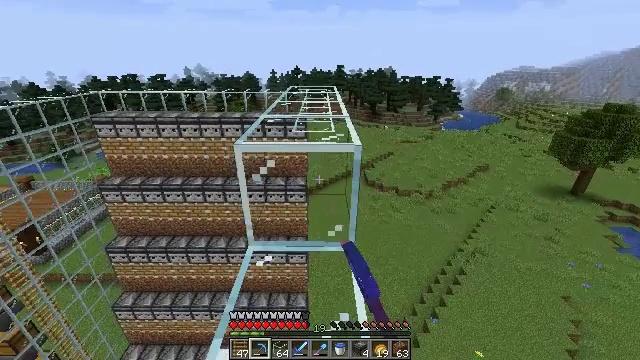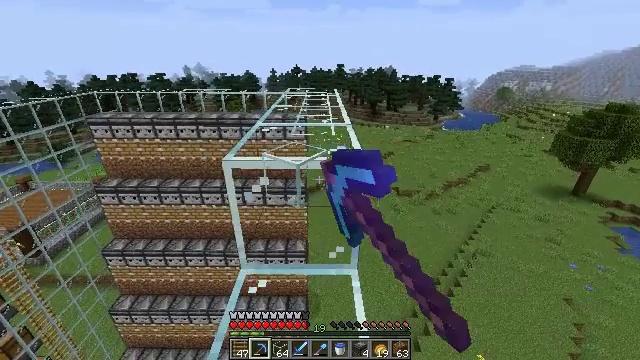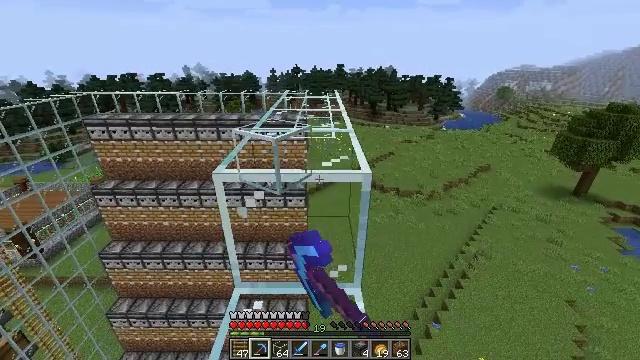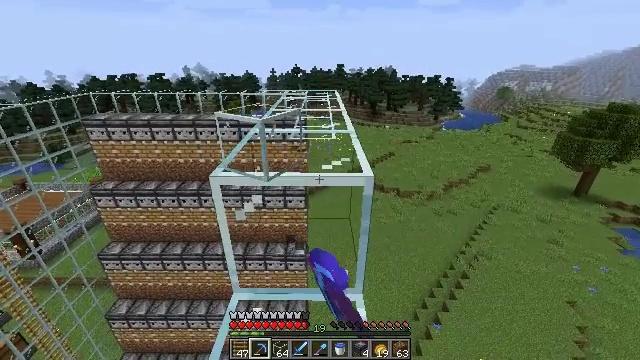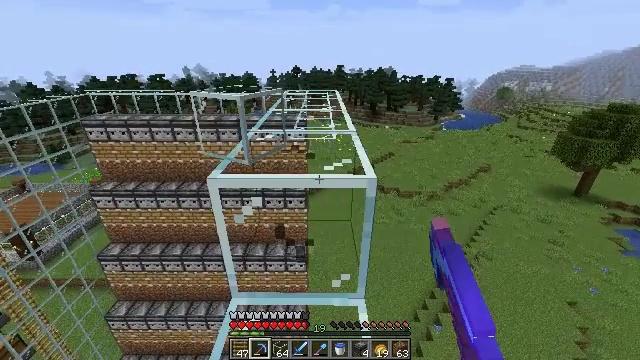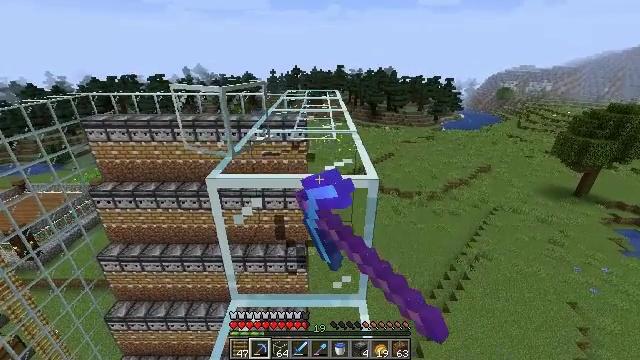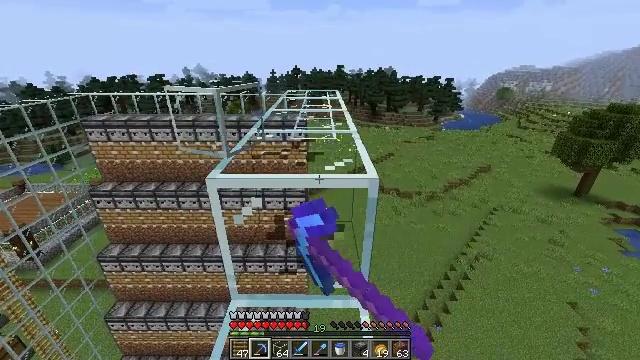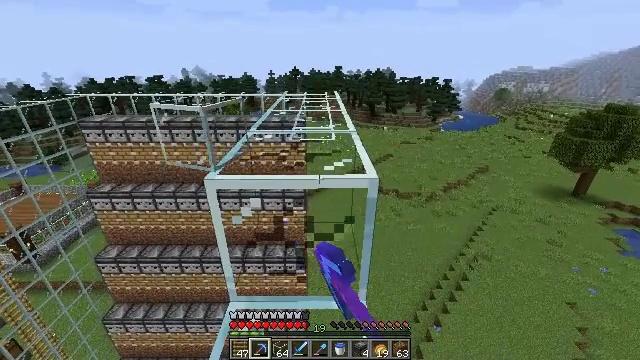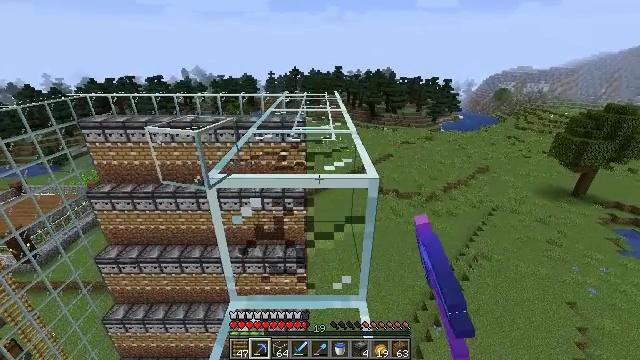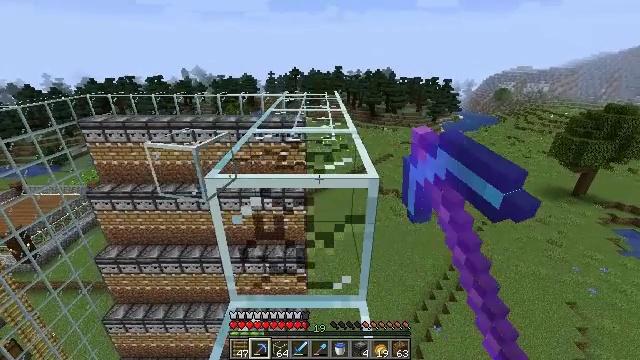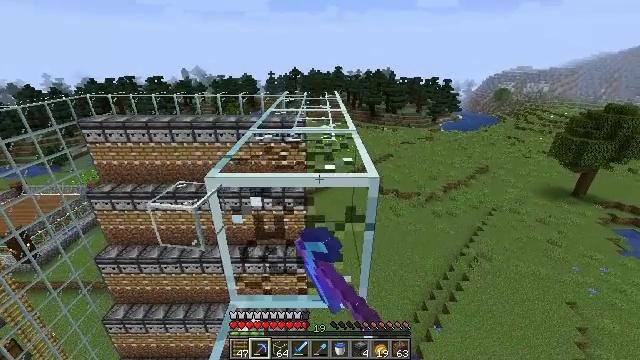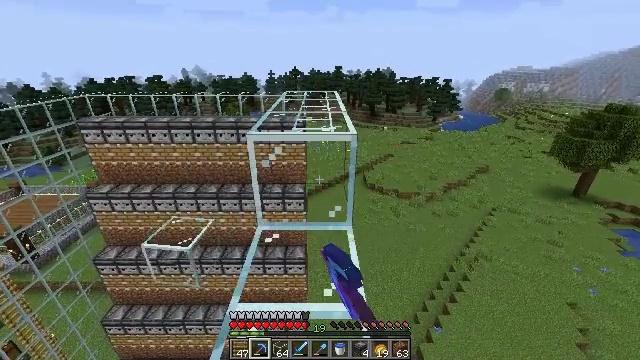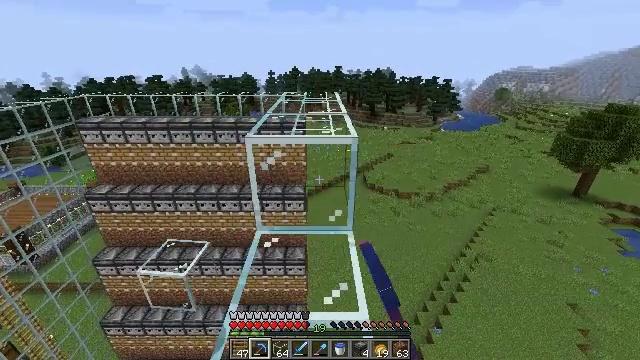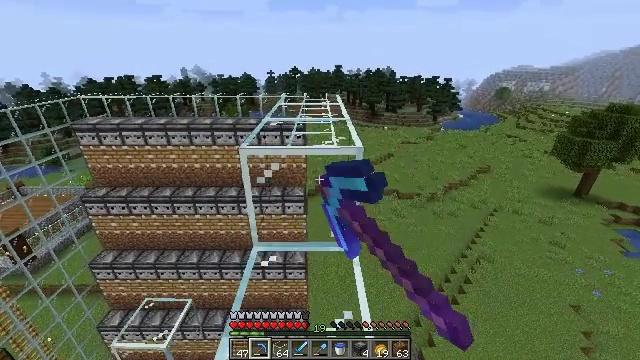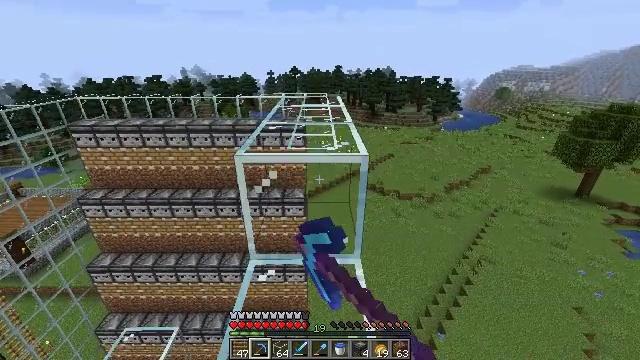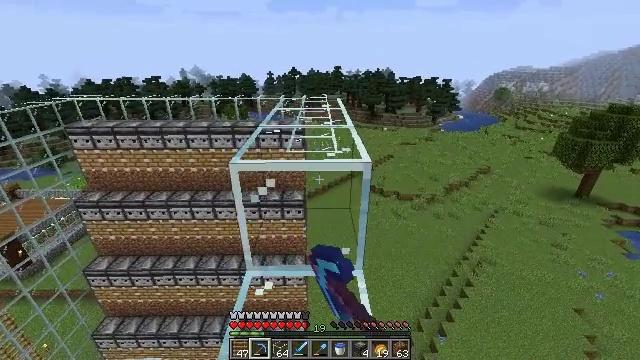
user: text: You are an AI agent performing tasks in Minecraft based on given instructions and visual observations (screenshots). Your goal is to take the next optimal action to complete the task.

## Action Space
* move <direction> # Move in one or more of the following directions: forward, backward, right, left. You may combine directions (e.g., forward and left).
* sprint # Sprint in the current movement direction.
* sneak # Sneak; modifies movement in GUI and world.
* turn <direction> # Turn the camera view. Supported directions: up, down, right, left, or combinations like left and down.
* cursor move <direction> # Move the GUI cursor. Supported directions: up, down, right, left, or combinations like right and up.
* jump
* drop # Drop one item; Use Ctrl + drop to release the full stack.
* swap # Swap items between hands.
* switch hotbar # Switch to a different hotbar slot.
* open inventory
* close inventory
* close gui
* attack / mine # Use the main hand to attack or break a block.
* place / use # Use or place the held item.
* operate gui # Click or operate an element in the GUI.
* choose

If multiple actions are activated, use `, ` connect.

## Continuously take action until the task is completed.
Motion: motion action
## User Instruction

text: Mine the glass to clear the view.
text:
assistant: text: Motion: move forward, attack / mine
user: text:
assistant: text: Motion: attack / mine
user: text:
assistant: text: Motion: attack / mine
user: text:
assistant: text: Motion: attack / mine
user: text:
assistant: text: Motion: attack / mine
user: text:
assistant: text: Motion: attack / mine
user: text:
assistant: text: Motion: attack / mine
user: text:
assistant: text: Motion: attack / mine
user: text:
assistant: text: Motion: attack / mine
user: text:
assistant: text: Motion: attack / mine
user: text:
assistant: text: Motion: move forward, attack / mine
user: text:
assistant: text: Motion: move forward, attack / mine
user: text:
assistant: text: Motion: move forward, attack / mine
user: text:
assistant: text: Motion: move forward, attack / mine
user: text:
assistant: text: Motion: attack / mine
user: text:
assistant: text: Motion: attack / mine
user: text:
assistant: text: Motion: attack / mine
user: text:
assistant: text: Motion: attack / mine
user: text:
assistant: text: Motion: attack / mine
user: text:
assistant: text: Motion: attack / mine
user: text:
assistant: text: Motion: attack / mine
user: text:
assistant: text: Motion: attack / mine
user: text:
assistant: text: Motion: attack / mine
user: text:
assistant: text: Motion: attack / mine
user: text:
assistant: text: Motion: move forward, attack / mine
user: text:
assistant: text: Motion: move forward, attack / mine
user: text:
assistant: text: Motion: move forward, attack / mine
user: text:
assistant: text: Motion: move forward, attack / mine
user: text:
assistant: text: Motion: attack / mine
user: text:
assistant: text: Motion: attack / mine